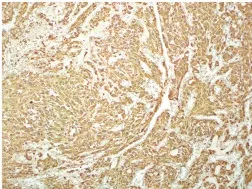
Metastatic tumor in heart . S-100 immunohistochemistry. Histological factors such as cellularity, degree of nuclear atypia, mitotic counts, and S-100 immunoreactivity were similar among the specimens.
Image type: pathology (immunostaining)